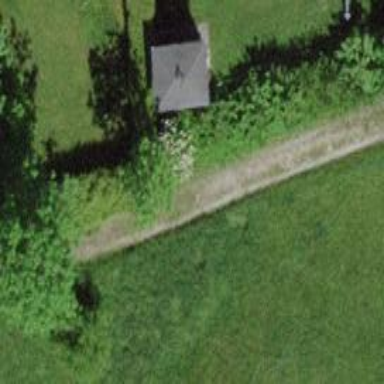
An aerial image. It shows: Hedge acting as barrier.